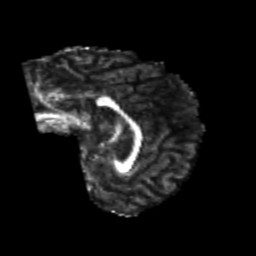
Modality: FA
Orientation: sagittal
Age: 26
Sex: female
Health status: healthy
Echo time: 0.074 s